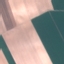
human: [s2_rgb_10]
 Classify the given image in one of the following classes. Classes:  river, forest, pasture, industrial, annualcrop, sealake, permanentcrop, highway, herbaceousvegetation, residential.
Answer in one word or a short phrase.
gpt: AnnualCrop